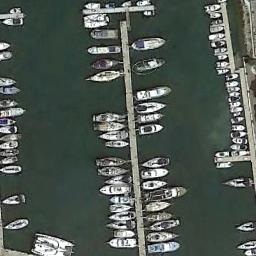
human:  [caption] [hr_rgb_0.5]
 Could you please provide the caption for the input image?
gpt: Several cars were parked on the harbor shore .

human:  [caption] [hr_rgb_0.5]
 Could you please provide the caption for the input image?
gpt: The harbor has lots of neatly docked boats and the color of the waters is green .

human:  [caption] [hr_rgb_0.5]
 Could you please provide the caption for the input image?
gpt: Many yachts are neatly arranged on the sea side of the harbor .

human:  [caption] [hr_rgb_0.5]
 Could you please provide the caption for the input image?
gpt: Many ships are in the harbor .

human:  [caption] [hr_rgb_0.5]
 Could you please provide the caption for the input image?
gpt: There are many ships at the harbor .